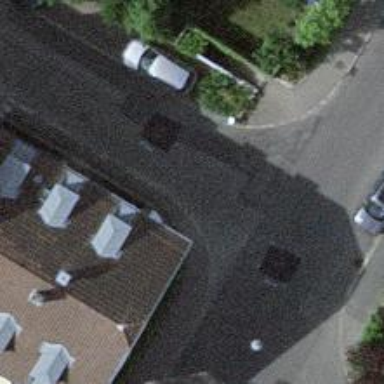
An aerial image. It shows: Kerb serving as barrier.